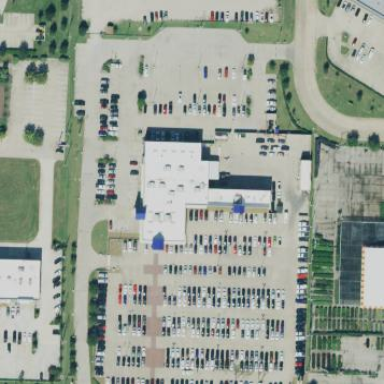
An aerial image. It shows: Car shop building.